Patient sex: F
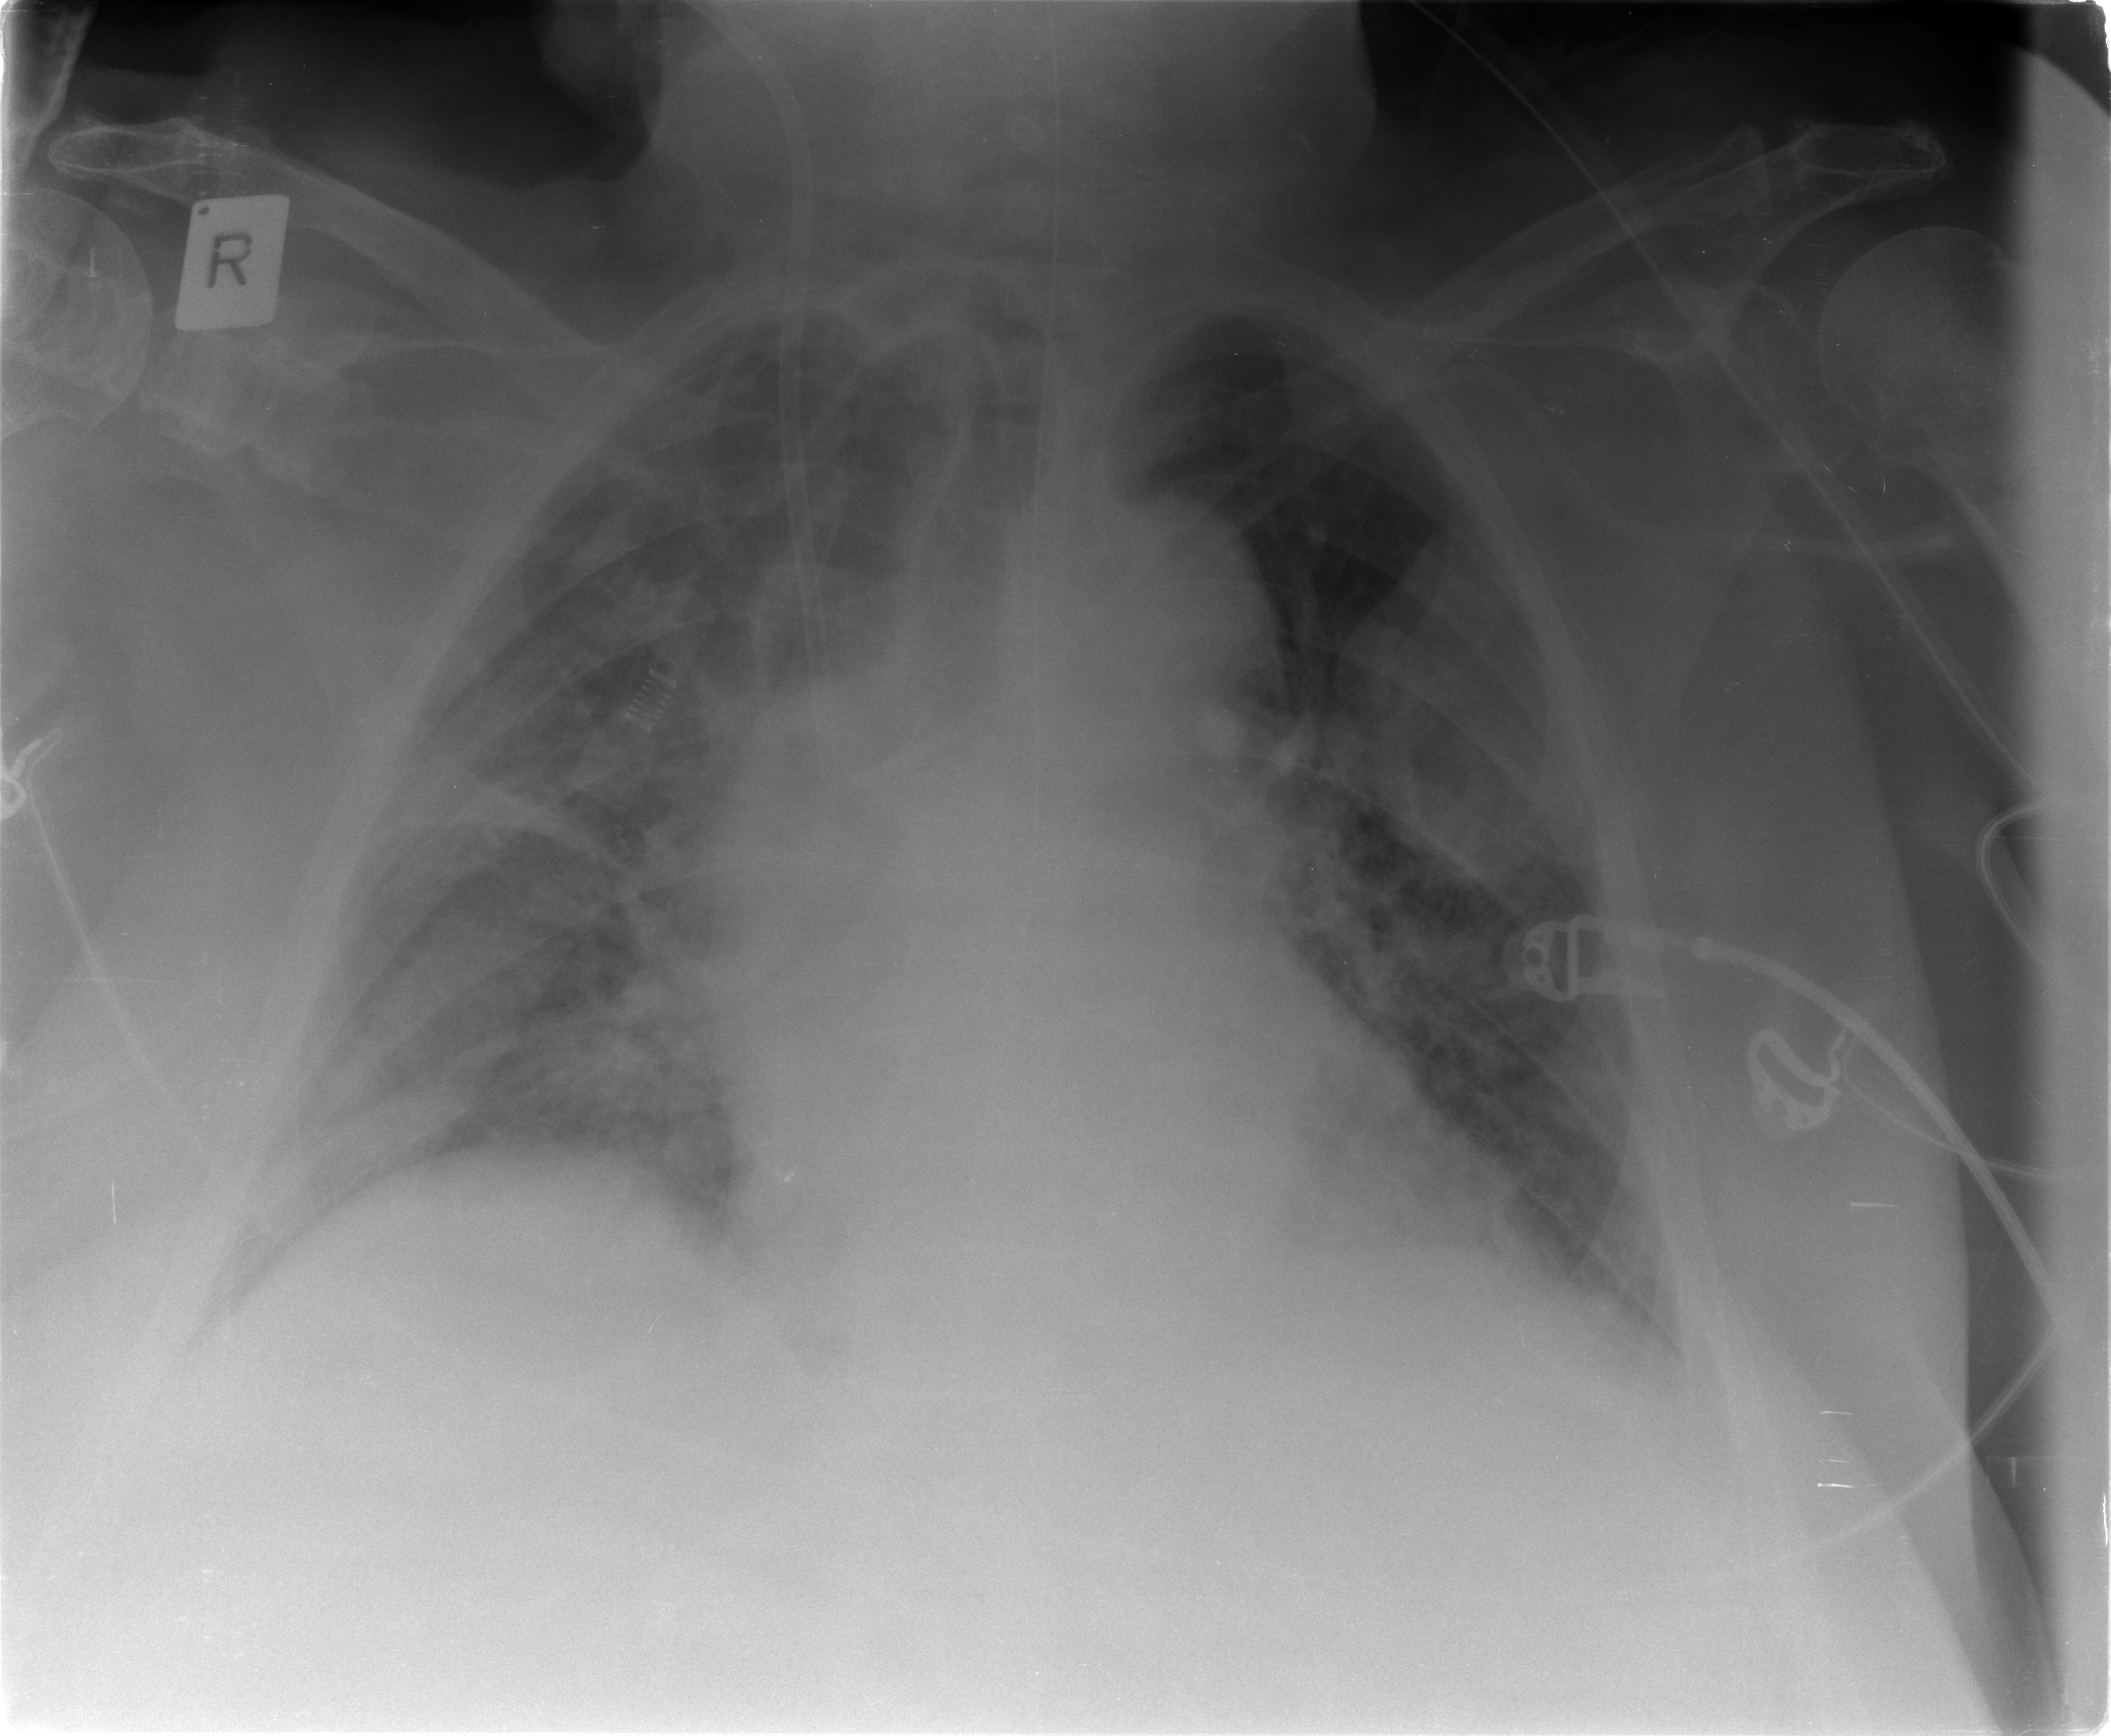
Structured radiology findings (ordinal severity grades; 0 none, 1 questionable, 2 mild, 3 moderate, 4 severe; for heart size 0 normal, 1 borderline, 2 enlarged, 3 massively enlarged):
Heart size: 2
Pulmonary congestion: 3
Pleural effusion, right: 2
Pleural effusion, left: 2
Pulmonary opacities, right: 2
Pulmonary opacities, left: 2
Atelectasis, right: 2
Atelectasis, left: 2